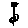
Label: flower